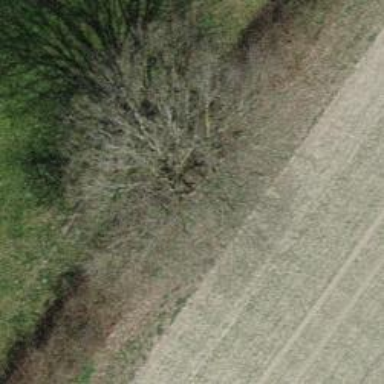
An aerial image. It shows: Hedge acting as barrier.